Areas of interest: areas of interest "Sport and cultural"
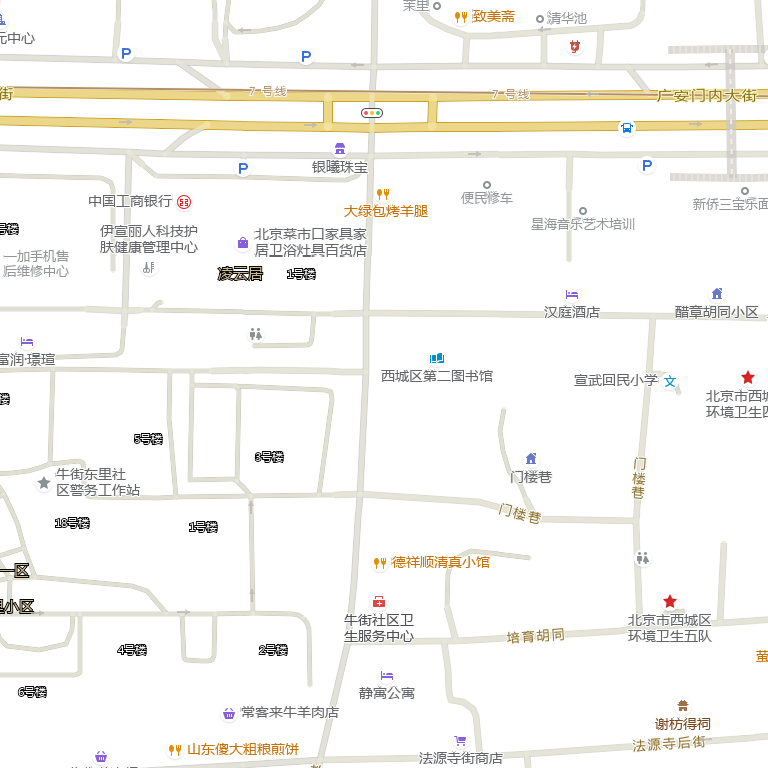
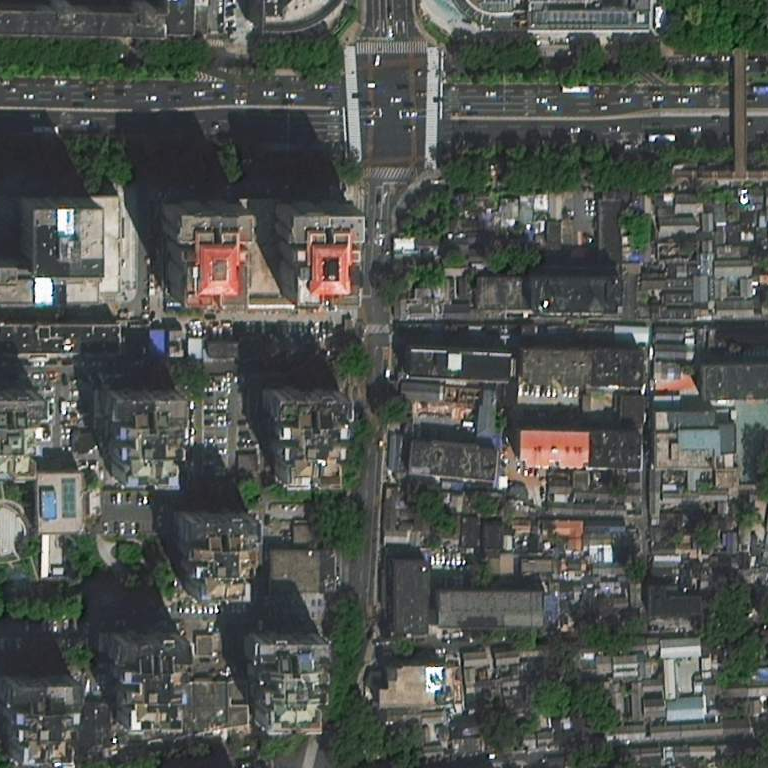